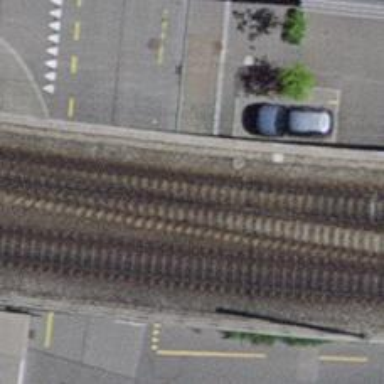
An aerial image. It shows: Bridge over railway track with contact line. The track has single embankment.